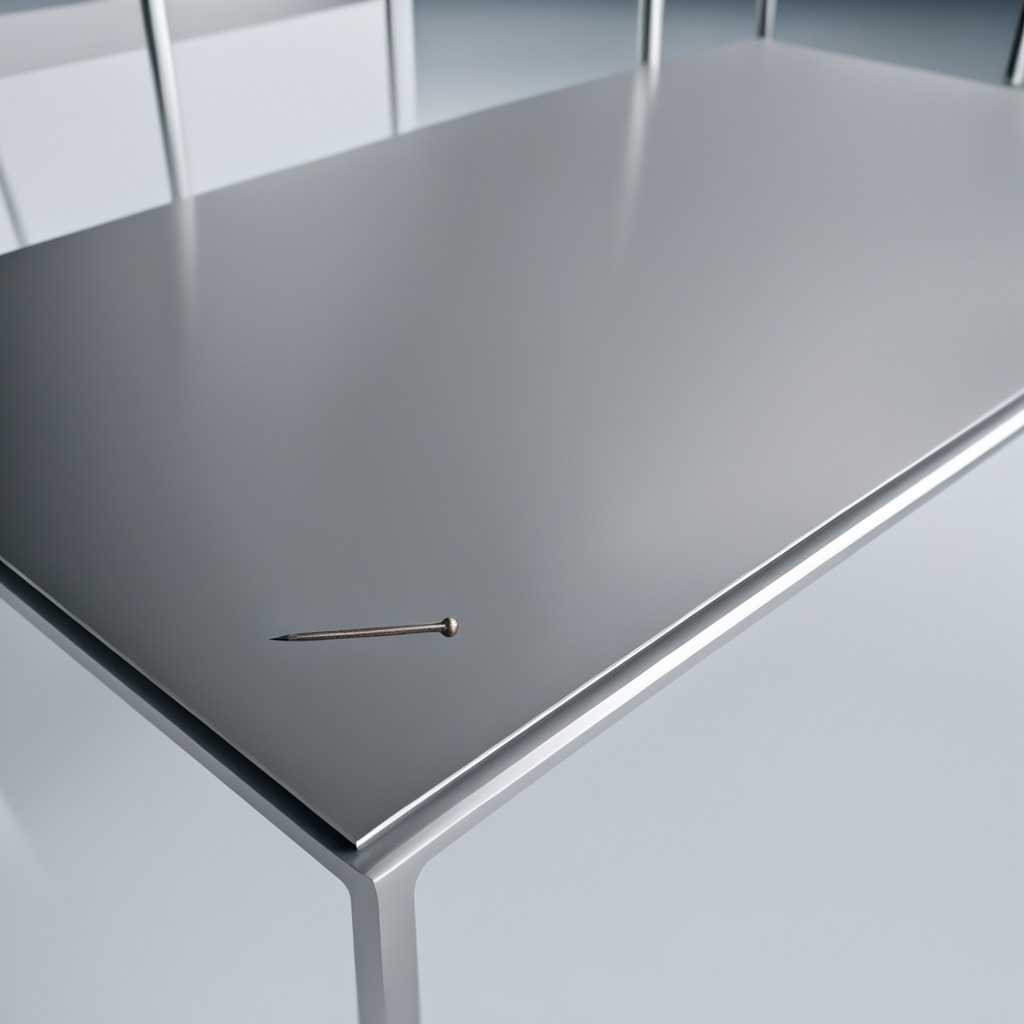
A stainless steel table with an iron nail lying on it in a high-end prototyping lab.